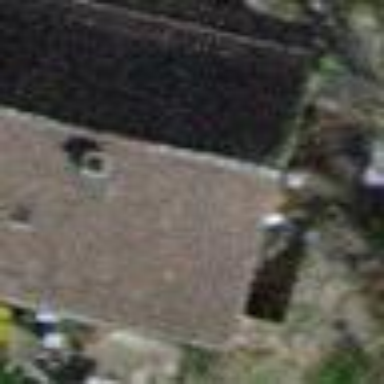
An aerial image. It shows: Terrace building.